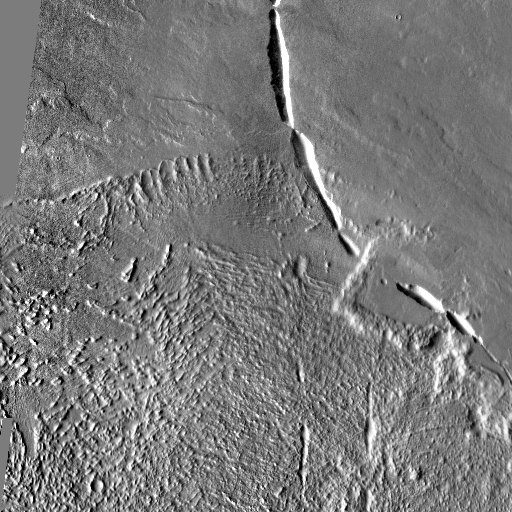
Crater classes present: Background, Other